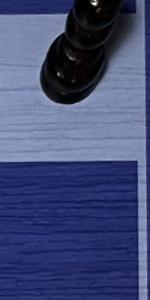
Label: Empty